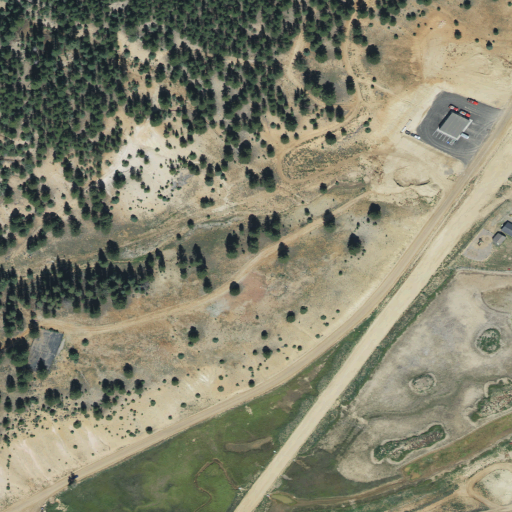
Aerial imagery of valley in Utah named Road Canyon containing evergreen forest, open development, shrub, open water, low intensity development, grassland, medium intensity development, woody wetlands, and barren land